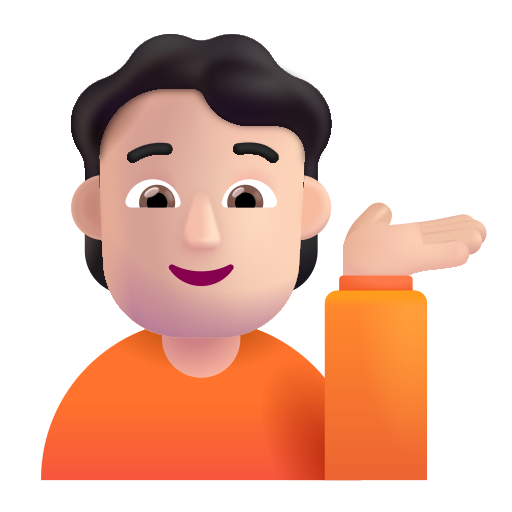
person tipping hand color light